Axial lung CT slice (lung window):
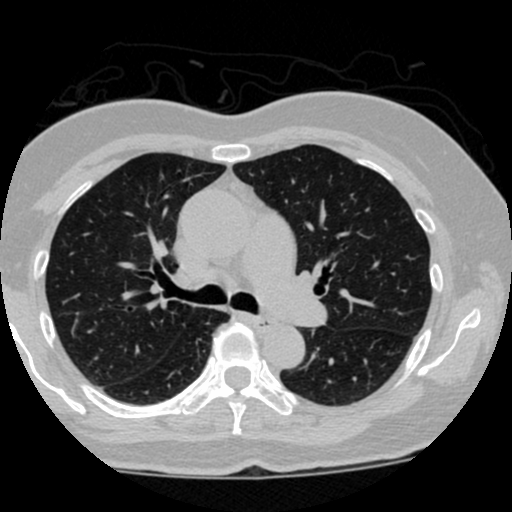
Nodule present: no